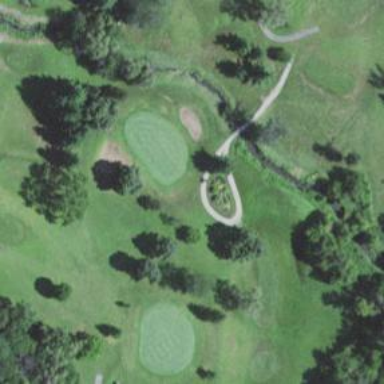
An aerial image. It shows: View of golf hole.